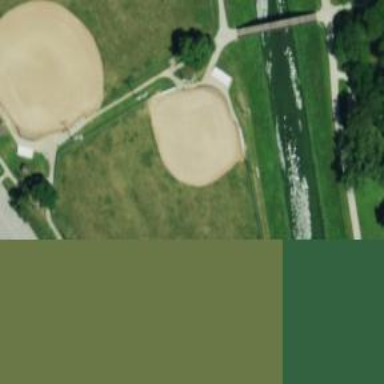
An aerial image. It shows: Baseball pitch for leisure and sports activities.